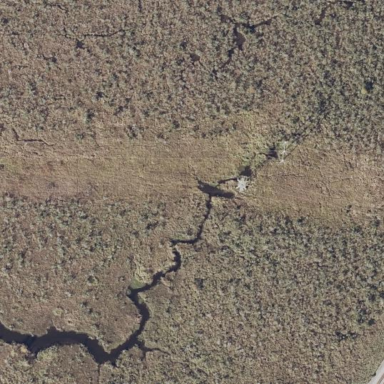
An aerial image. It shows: Marsh wetland.